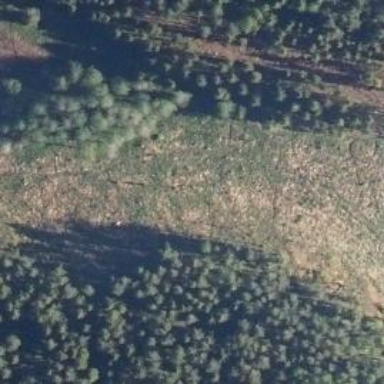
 likely man-made clearing in the landscape."